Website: bh-photo
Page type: address-validator
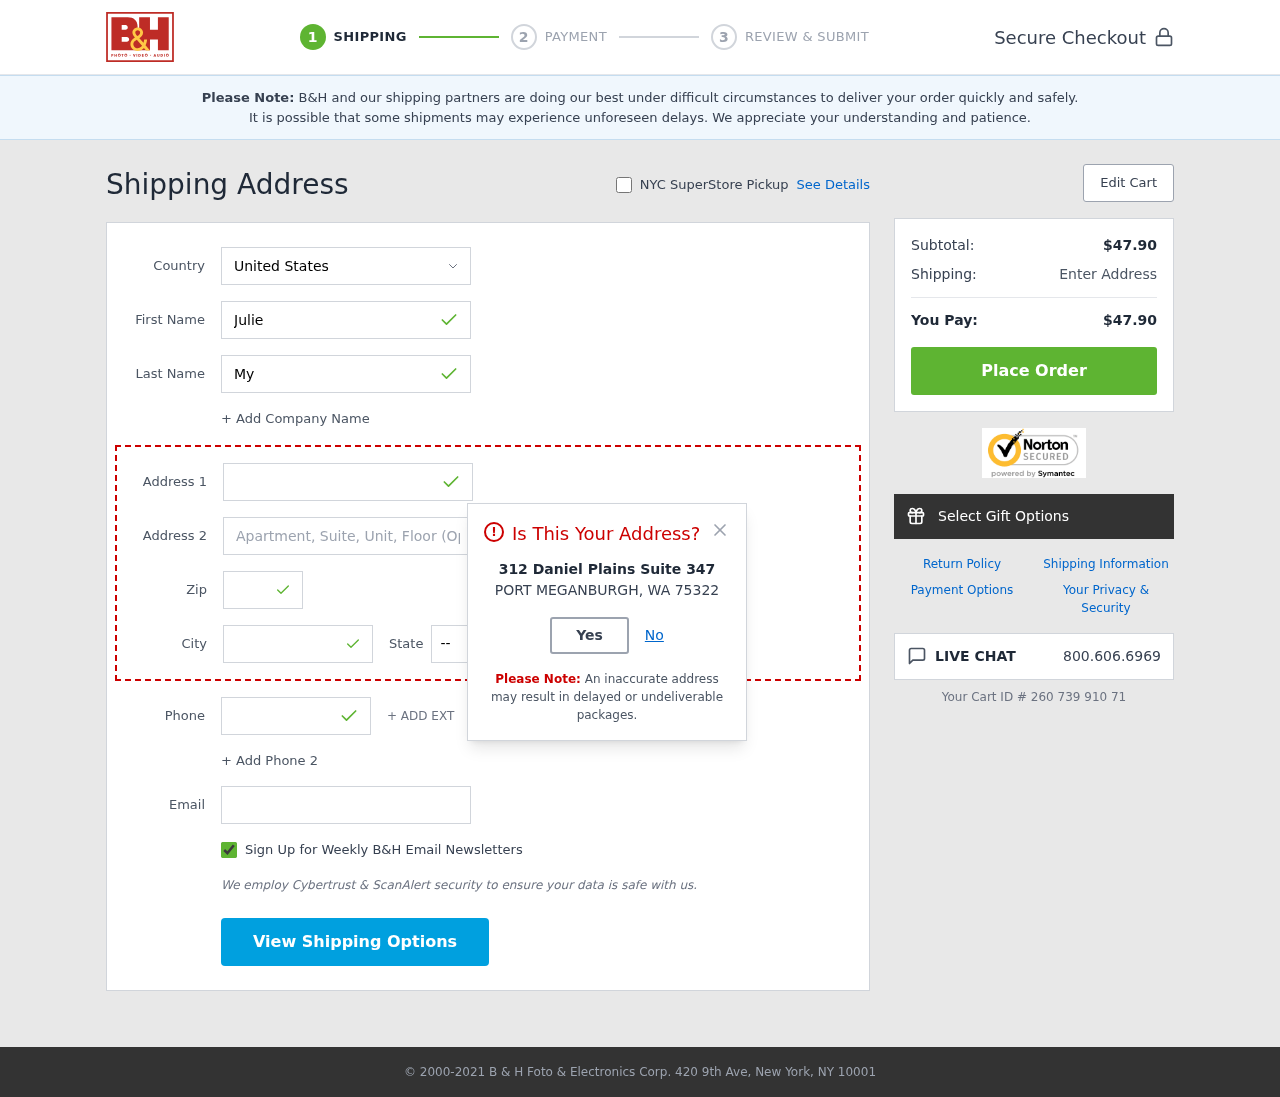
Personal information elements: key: PII_CITY
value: Port Meganburgh
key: PII_COUNTRY
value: United States
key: PII_EMAIL
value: jmyers@hotmail.com
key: PII_FIRSTNAME
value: Julie
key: PII_LASTNAME
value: Myers
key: PII_PHONE
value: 8145674889
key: PII_POSTCODE
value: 75322
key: PII_STATE_ABBR
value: WA
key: PII_STREET
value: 312 Daniel Plains Suite 347
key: PII_STREET2
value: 1357 Thompson Haven
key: PII_CITY_MODAL
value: PORT MEGANBURGH
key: PII_POSTCODE_FULL
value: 75322
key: PII_POSTCODE_NUMERIC
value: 75322
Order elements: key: ORDER_SUBTOTAL
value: $47.90
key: ORDER_TOTAL
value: $47.90
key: ORDER_ID
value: Your Cart ID # 260 739 910 71